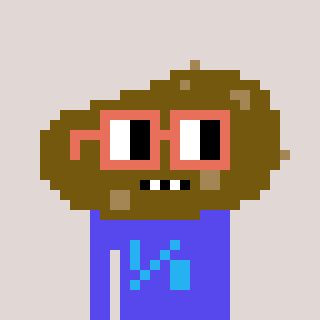
a pixel art character with square orange glasses, a potato-shaped head and a computerblue-colored body on a warm background